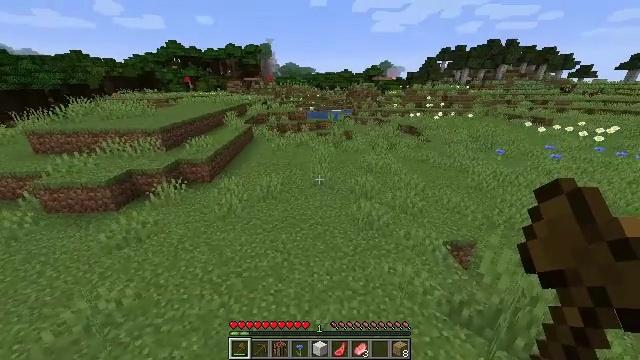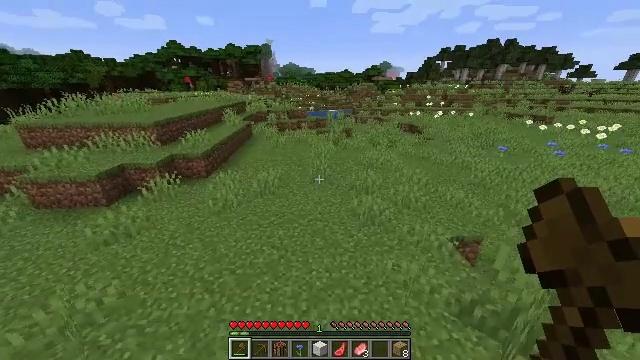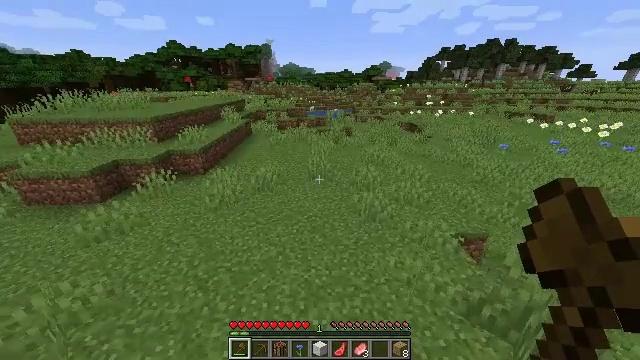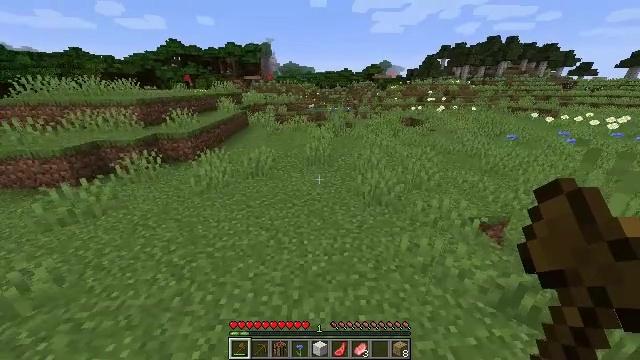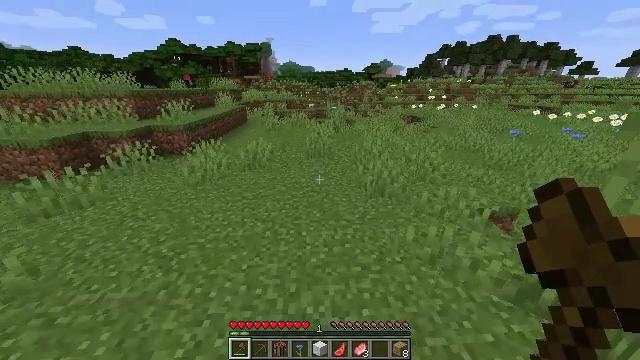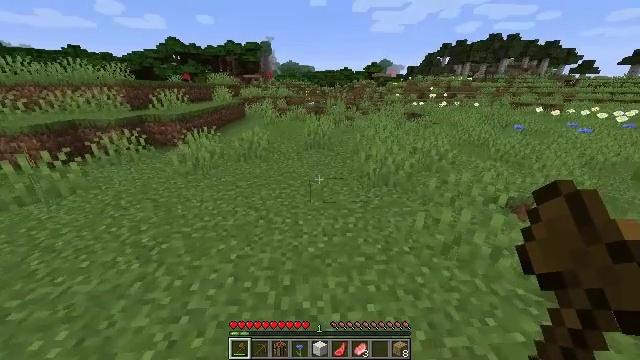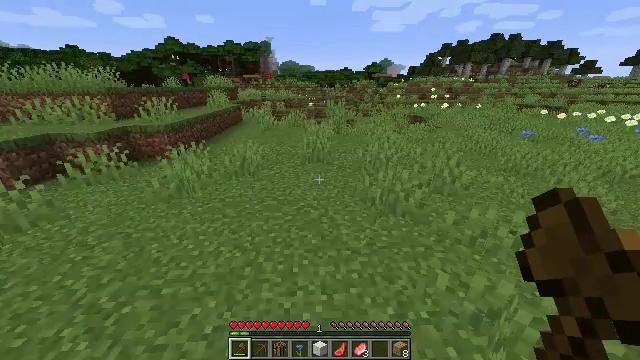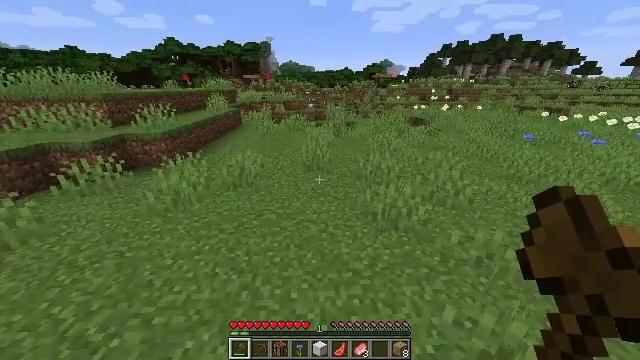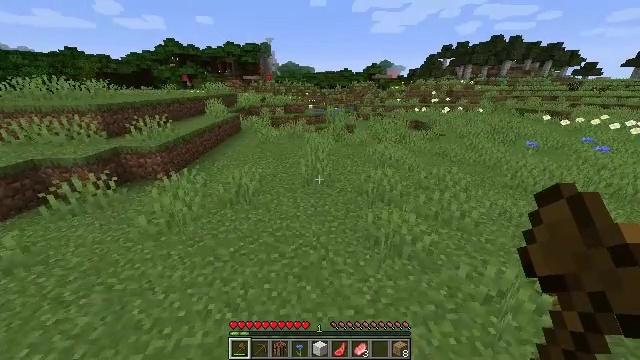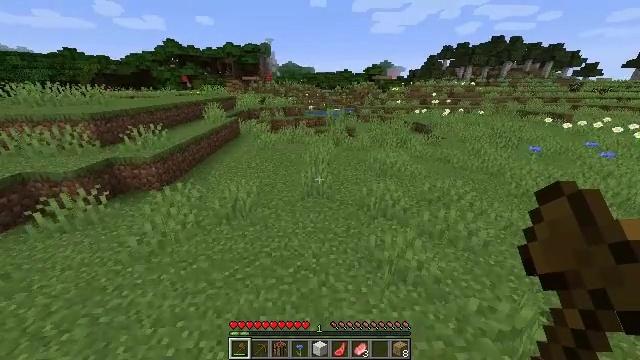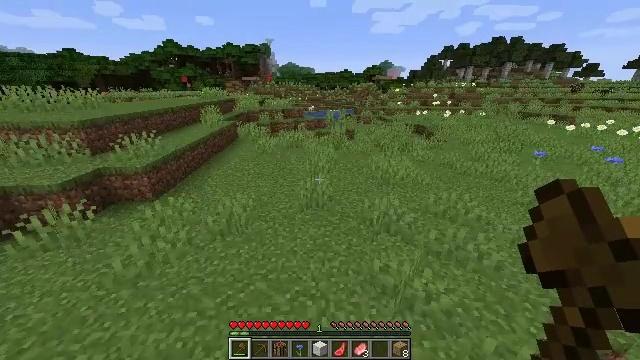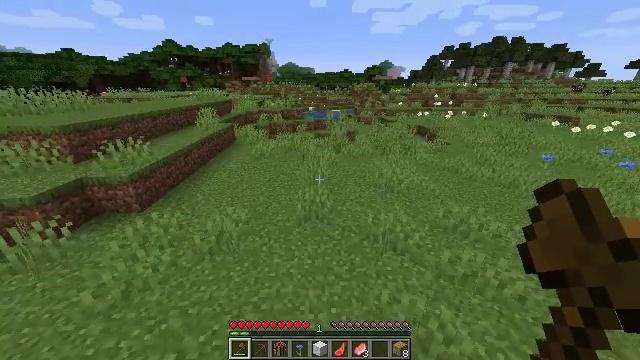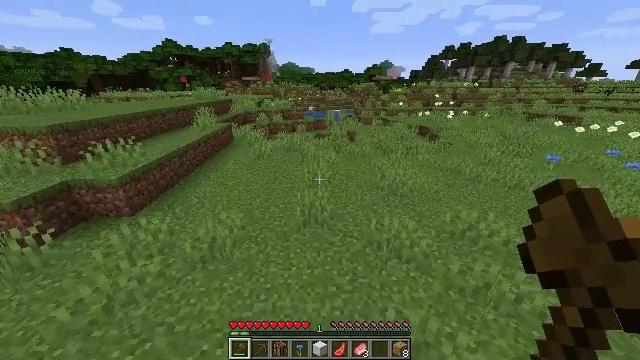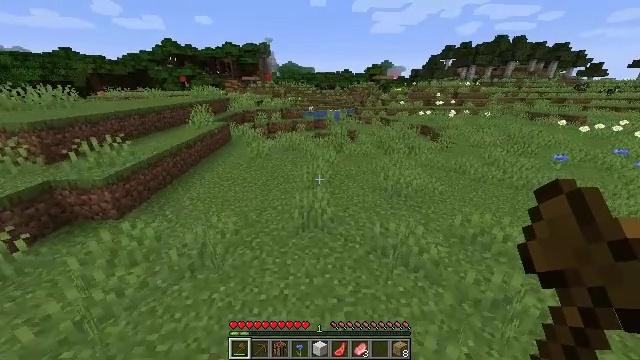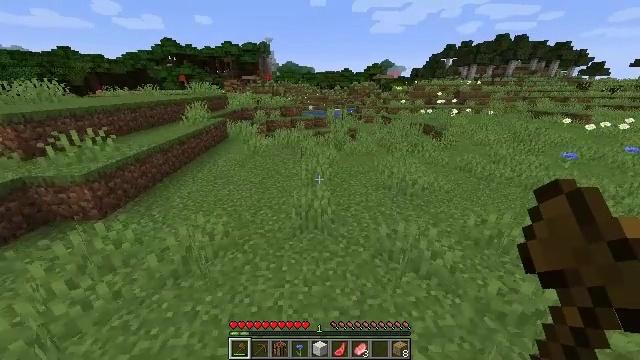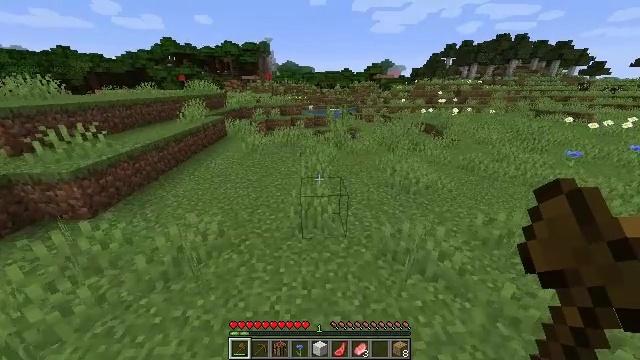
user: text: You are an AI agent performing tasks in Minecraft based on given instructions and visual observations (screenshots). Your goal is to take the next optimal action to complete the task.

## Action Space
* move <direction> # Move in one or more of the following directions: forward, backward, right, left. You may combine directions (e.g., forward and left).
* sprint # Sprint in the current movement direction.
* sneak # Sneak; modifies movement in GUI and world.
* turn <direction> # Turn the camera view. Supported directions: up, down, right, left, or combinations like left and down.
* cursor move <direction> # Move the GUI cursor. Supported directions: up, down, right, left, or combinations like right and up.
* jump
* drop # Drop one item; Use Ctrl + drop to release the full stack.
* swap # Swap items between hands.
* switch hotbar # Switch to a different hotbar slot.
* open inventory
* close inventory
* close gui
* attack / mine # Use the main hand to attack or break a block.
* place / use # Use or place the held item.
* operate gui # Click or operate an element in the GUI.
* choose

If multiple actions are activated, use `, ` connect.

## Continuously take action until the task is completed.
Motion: motion action
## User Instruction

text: Cut down the sugar cane stalks.
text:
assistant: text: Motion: move forward, sprint, jump
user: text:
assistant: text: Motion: move forward, sprint, jump
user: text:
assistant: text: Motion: move forward, sprint, jump
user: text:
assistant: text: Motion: move forward, sprint, jump
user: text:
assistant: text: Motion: move forward, sprint, jump
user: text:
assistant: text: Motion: move forward, sprint, jump
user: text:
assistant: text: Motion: move forward, sprint, jump
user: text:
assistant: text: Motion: move forward, sprint, jump
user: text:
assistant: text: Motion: move forward, sprint, jump
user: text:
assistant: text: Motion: move forward, sprint, jump
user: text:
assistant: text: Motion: move forward, sprint, jump
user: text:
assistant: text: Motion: move forward, sprint, jump
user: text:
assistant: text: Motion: move forward, sprint, jump
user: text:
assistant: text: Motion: move forward, sprint, jump
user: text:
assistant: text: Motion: move forward, sprint, jump
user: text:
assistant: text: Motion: move forward, sprint, jump
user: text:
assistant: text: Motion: move forward, sprint, jump
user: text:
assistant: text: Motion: move forward, sprint, jump
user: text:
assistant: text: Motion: move forward, sprint, jump
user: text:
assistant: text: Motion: move forward, sprint, jump
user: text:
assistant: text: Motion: move forward, sprint, jump
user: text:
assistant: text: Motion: move forward, sprint, jump
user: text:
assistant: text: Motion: move forward, sprint, jump
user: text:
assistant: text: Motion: move forward, sprint, jump
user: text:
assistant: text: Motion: move forward, sprint, jump
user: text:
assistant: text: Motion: move forward, sprint, jump
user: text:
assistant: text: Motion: move forward, sprint, turn right, jump
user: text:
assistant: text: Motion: move forward, sprint, turn right, jump
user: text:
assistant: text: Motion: move forward, sprint, turn right, jump
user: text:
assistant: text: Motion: move forward, sprint, turn right and down, jump